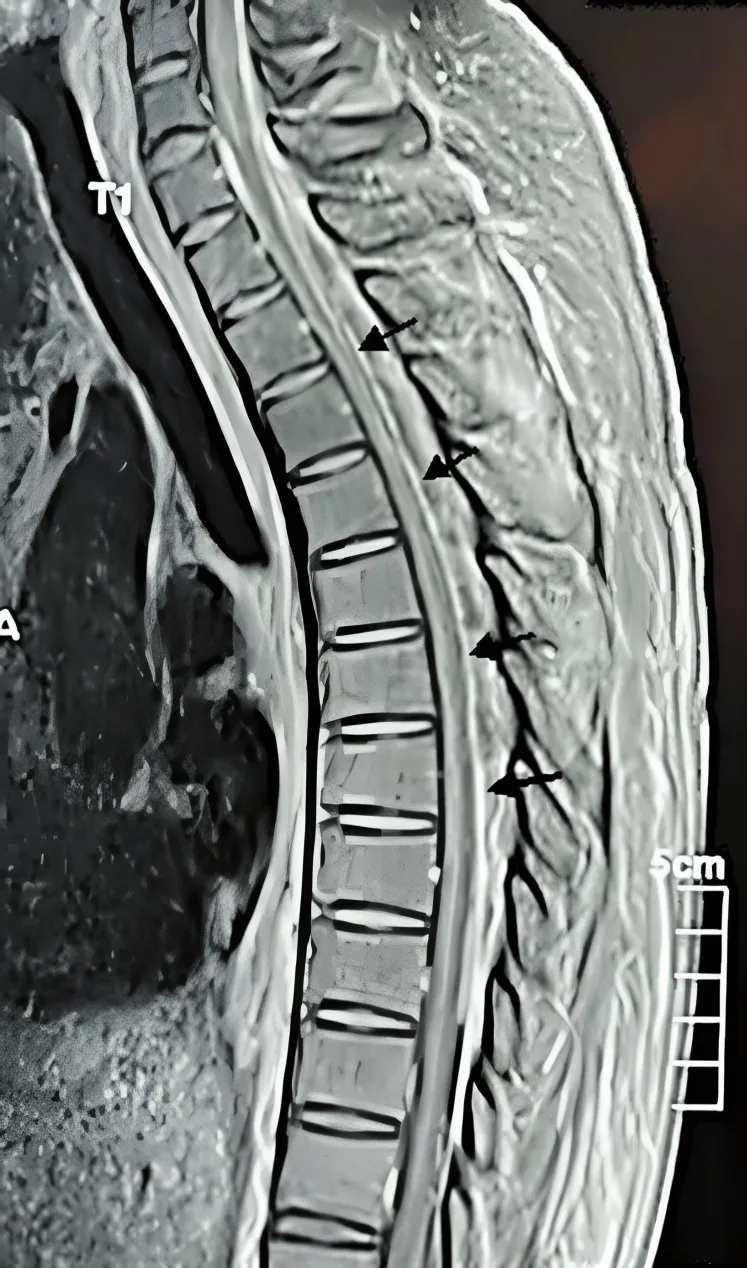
Sagittal T1-weighted MRI with gadolinium administration. The image shows a heterogenous cervicothoracic spinal epidural abscess at C6-T10 with hypointense and isointense images in the posterior region of the spinal canal and hyperintense linear enhancement, predominantly in the ventral region (arrows). MRI: magnetic resonance imaging.
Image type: radiology (mri)